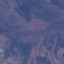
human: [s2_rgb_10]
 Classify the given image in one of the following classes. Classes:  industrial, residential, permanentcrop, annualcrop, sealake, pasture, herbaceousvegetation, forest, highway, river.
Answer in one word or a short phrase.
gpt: HerbaceousVegetation